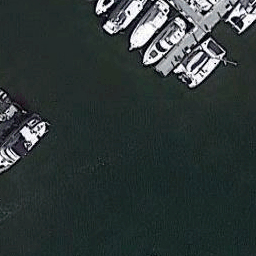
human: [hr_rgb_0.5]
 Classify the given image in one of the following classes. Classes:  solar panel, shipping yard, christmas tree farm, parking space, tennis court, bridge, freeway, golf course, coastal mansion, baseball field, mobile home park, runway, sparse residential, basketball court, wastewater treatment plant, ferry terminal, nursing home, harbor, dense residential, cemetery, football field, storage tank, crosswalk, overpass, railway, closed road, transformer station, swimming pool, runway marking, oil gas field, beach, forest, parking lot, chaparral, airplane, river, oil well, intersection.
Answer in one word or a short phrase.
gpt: harbor